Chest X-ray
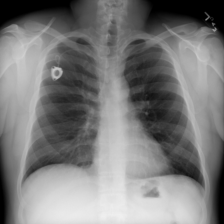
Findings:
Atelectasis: negative
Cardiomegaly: negative
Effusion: negative
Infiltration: negative
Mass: negative
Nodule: negative
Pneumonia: negative
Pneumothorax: negative
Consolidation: negative
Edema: negative
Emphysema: negative
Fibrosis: negative
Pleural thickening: negative
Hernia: negative